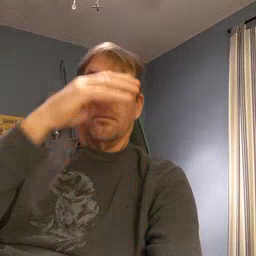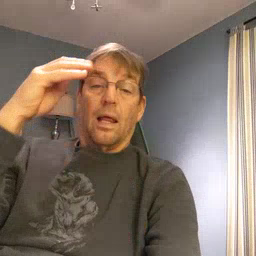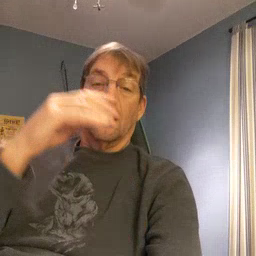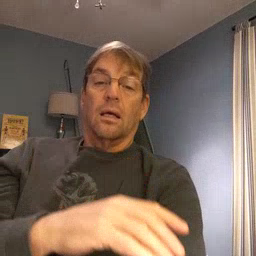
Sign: black